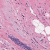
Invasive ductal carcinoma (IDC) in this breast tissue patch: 0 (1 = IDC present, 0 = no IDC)